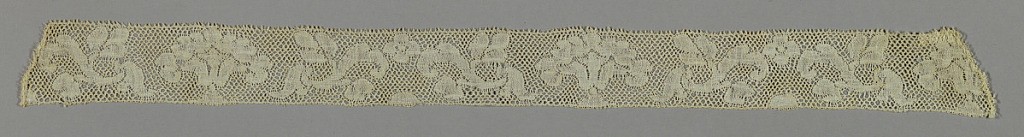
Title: Edge
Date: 18th century
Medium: linen Technique: bobbin lace (early Valenciennes ground)
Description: Valenciennes type of cap lace. Detached leaf and scroll motifs.